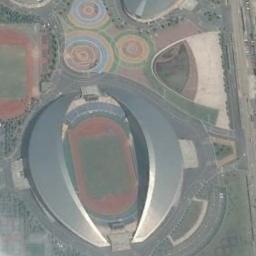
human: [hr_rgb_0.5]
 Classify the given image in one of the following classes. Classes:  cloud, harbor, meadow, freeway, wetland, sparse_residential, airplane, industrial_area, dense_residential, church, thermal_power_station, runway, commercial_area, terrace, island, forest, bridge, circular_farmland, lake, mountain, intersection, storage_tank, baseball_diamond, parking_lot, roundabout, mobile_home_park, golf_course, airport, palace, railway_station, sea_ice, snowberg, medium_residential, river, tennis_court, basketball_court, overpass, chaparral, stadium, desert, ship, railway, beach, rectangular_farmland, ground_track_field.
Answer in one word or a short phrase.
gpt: stadium